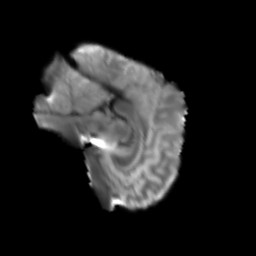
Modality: T2w
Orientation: sagittal
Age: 25
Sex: female
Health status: healthy
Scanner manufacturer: siemens
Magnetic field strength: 3 T
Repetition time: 3.6 s
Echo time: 0.092 s